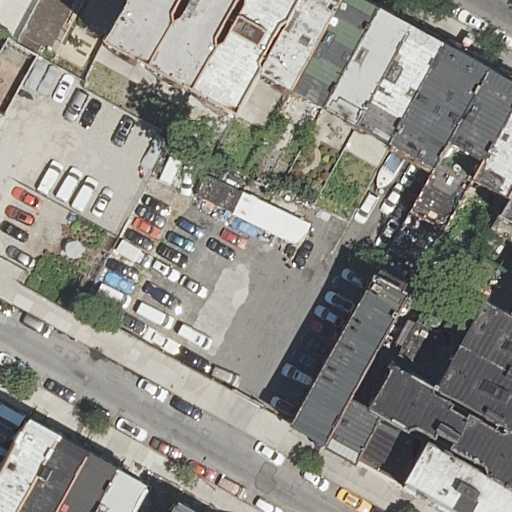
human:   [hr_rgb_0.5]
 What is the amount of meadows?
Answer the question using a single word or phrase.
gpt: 0

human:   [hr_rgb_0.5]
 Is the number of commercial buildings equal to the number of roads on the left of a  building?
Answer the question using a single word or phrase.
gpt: no

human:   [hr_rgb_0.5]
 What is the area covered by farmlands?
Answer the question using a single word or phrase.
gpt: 0m2

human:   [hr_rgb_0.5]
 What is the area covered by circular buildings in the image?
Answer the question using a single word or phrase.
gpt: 0m2

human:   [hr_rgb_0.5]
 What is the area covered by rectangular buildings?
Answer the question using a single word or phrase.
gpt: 2038m2

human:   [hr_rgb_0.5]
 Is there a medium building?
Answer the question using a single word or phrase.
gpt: yes

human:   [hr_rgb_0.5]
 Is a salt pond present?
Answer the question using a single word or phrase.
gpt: no

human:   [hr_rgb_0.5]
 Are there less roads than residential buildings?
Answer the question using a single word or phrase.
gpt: yes

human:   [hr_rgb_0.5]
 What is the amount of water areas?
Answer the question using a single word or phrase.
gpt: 0

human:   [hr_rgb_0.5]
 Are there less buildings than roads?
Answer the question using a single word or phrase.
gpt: no

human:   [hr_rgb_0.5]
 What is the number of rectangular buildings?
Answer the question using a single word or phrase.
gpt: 18

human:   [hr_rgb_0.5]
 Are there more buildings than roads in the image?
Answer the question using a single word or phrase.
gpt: yes

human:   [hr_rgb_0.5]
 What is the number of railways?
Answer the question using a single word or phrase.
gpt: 0

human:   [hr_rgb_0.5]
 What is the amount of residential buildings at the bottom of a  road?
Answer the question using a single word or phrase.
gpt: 19

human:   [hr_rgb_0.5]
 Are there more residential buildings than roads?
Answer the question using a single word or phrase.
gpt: yes

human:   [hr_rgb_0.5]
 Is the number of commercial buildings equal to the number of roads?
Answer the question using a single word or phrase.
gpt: no

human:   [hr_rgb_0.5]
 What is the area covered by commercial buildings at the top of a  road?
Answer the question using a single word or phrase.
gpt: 0m2

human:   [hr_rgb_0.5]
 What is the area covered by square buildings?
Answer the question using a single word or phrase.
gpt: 0m2

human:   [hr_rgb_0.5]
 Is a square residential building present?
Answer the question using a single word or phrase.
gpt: no

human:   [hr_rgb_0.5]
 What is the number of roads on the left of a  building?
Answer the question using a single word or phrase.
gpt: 3

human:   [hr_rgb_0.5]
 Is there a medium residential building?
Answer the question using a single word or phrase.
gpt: yes

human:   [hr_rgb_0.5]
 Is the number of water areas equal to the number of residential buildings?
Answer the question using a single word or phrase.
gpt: no

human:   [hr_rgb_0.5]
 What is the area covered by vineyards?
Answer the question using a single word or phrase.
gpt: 0m2

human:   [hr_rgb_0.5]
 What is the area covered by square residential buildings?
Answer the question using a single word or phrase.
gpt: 0m2

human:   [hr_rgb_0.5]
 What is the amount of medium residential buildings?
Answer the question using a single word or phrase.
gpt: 16

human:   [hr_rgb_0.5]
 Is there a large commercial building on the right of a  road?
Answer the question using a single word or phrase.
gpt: no

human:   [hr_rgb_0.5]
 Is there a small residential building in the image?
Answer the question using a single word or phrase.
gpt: yes

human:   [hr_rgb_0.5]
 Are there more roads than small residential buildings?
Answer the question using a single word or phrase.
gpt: no

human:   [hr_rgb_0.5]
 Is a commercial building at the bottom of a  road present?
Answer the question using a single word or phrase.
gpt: no

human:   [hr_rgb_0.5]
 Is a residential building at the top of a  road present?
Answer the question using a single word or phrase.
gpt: yes

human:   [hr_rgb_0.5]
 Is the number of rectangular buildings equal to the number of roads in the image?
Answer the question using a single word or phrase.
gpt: no

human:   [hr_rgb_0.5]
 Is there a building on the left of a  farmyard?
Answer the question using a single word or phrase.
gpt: no

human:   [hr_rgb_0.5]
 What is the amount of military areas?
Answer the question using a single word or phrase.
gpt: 0

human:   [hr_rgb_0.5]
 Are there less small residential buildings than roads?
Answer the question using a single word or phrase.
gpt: no

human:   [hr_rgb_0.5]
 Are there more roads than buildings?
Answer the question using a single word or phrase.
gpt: no

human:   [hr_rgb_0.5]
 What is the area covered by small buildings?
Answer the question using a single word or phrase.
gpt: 353m2